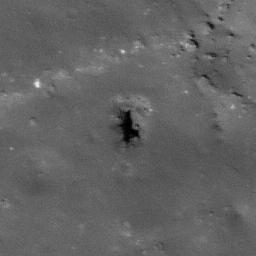
Pit: Jackson 3
Host crater: Jackson
Host type: impact_melt
Lunar coordinates: latitude 22.199, longitude 197.149